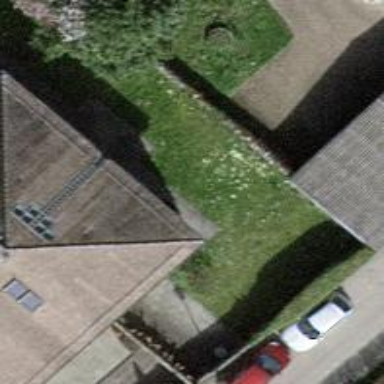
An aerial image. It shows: Garden surrounded by fence.